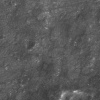
Atmospheric dust classification: not_dusty